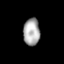
Tissue: prostate
Cell type: T cells
Senescence score: 0.2718
Nuclear area (px): 440
Mean DAPI intensity: 170.318